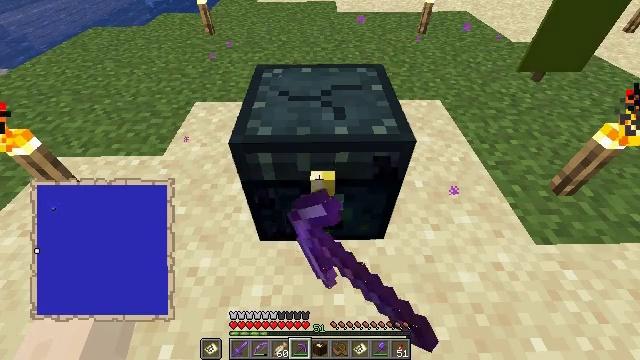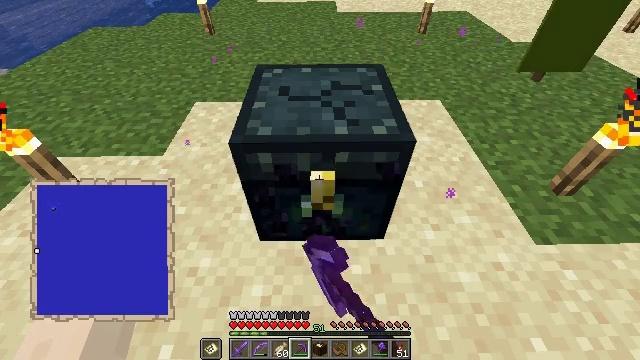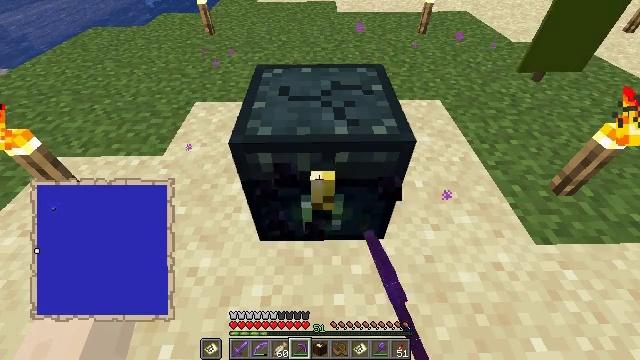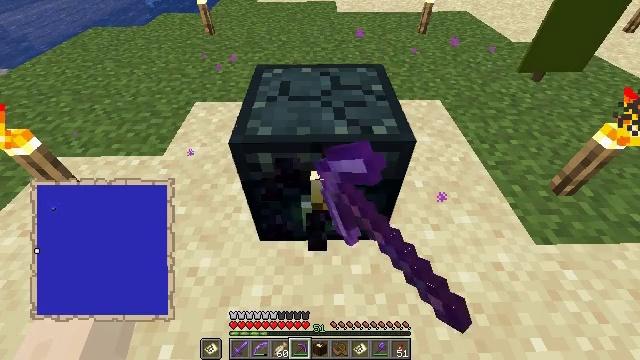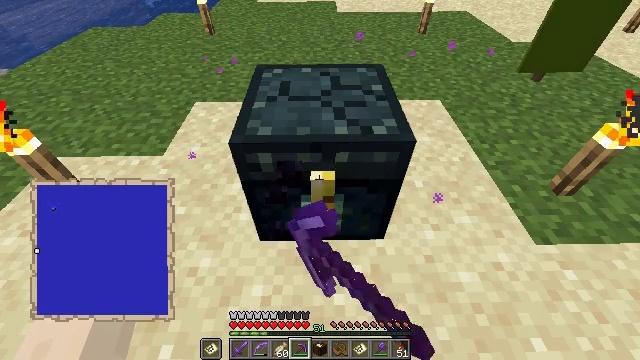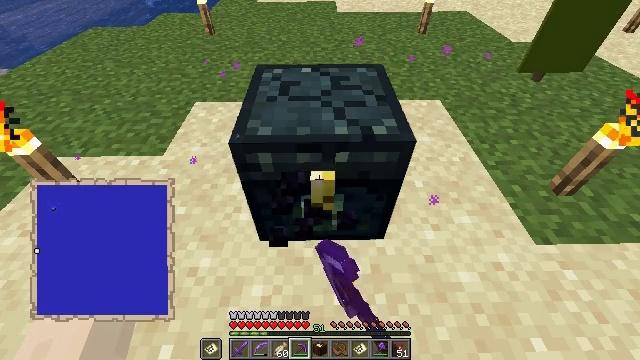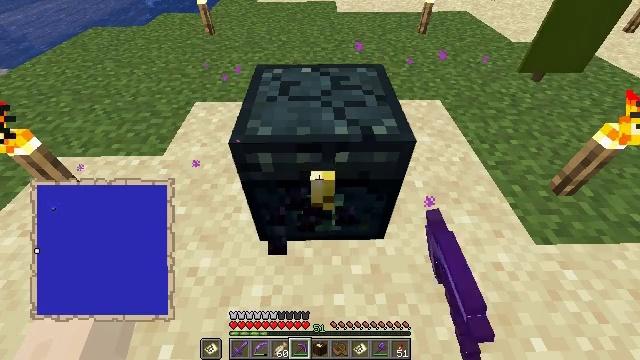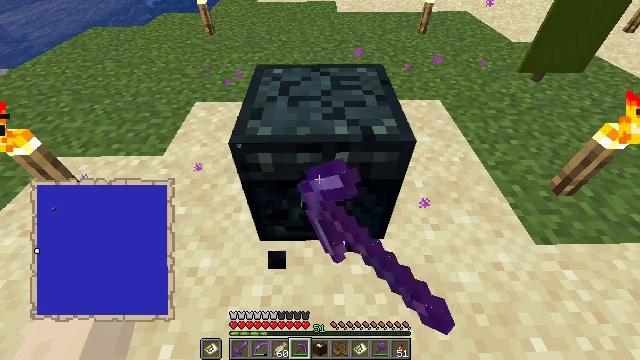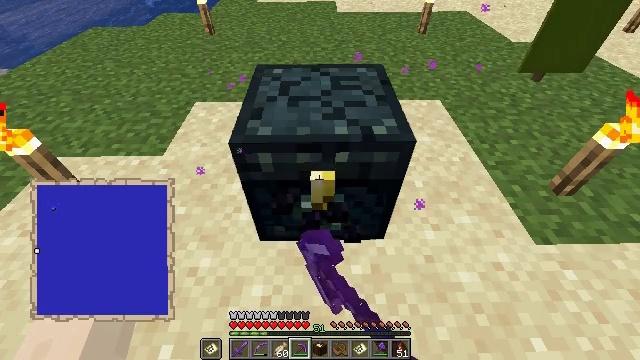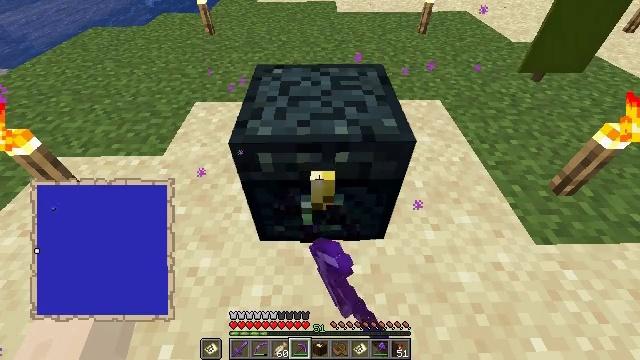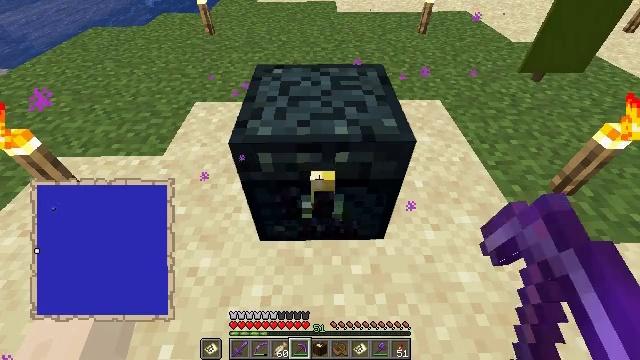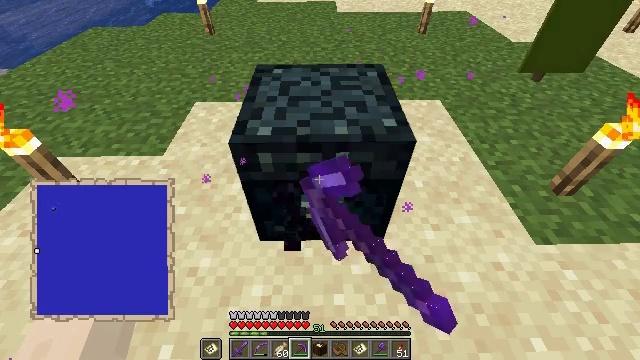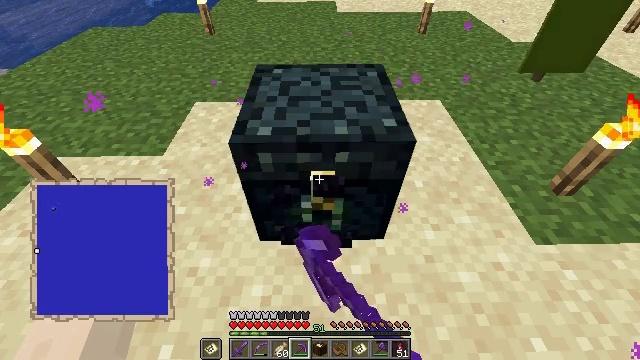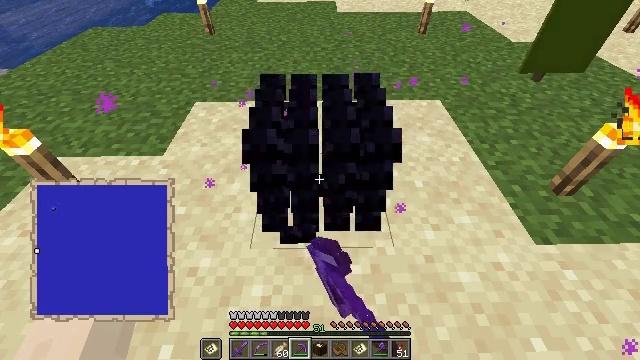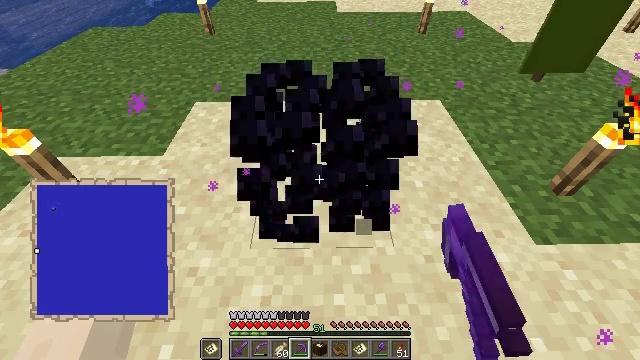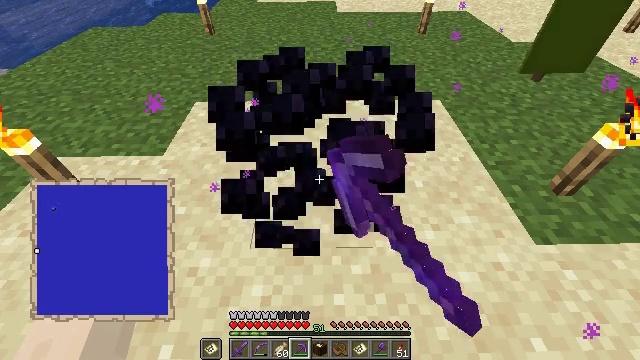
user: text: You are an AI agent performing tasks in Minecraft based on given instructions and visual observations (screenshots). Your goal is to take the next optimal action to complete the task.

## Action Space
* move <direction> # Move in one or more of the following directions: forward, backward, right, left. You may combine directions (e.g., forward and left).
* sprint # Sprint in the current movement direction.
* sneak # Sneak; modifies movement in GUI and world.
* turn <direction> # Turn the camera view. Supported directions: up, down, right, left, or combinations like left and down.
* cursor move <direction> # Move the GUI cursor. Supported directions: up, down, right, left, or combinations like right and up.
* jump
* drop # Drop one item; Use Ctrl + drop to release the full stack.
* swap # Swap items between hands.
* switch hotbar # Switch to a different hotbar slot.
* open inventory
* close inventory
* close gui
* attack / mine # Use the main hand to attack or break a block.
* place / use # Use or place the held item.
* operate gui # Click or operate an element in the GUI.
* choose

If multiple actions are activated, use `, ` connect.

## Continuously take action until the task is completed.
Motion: motion action
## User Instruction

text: Retrieve the ender chest safely.
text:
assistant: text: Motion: attack / mine
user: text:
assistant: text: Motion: attack / mine
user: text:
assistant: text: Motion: attack / mine
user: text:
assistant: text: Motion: attack / mine
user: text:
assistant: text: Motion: attack / mine
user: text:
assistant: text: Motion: attack / mine
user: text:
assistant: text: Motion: attack / mine
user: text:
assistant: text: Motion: attack / mine
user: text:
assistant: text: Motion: attack / mine
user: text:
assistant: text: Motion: attack / mine
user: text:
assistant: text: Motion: attack / mine
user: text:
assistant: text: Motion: attack / mine
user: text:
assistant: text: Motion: attack / mine
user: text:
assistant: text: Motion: attack / mine
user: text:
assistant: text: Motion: attack / mine
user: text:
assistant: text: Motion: attack / mine
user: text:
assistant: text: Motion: attack / mine
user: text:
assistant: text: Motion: attack / mine